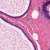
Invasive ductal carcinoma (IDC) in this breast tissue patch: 0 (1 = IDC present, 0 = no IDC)